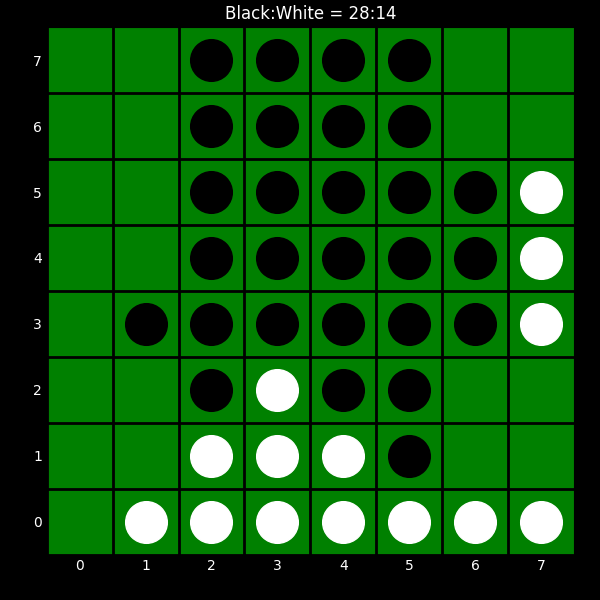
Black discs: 28
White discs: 14